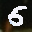
Label: 5